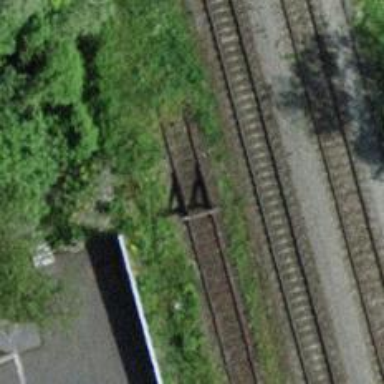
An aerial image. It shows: Railway buffer stop.